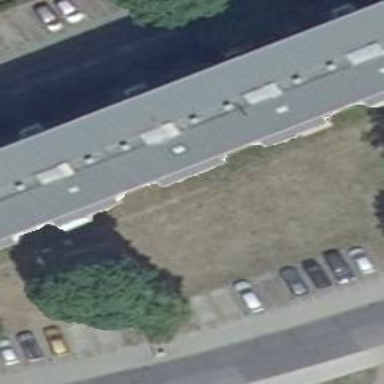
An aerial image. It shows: Flat-roofed residential building.